Interaction volume radius: 5 \u00c5
Interaction volume height: 45 \u00c5
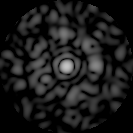
Disorder parameter: 0.8471